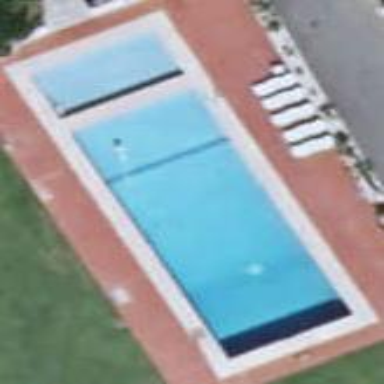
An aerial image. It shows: Swimming pool located in leisure land.